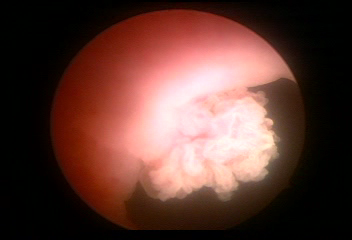
Modality: WLC
Class: Malignant
Subclass: LowGradePapillary
Lesion: L1
Stage: Ta
Morphology: Papillary
Bladder cancer association: Yes
Annotated structures: Tumor